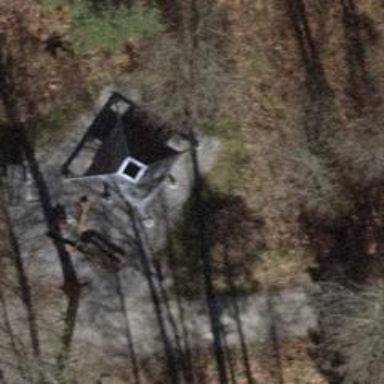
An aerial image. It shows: Picnic shelter provides comfortable rest area.